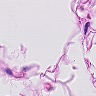
Metastatic tissue present: no